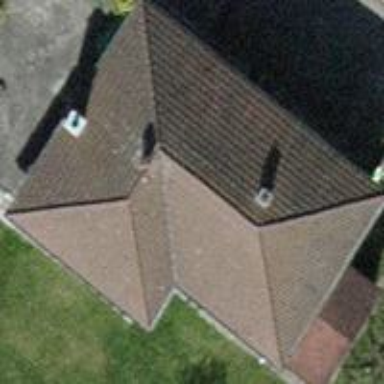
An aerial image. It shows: Detached building with hipped roof.